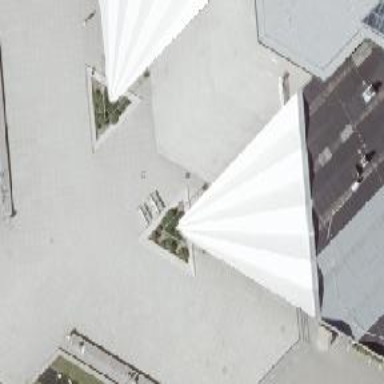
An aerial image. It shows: The white roof of building.